Question:
> {Detail A } Like '%*%'
{Detail A } Like '***'
Can I find it?
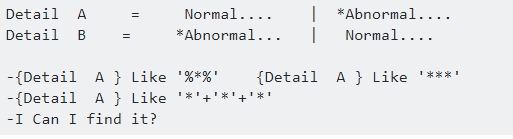
Answer: AFAIK theres no possibility to check for an asterisk '*' using the 'Like' operator in Crystal Reports.
But you can user the 'InStr'-function instead:
'''
Instr({@Detail A}, "*") > 0
'''
The 'InStr'-function will return the position of the first occurrence of the character "*" in the 'Detail A'-formula.
Means, if the character is being found, the return value is '> 0'.